Question: I want to build a 'ContactsTableViewController' like that of <URL>. It shows all my Address Book contacts and even which ones are GroupMe users.

It seems that <URL>.
1. So, if I access Address Book contacts with ABAddressBook & ABPerson, what's the best way to display them with a custom UITableViewController? I don't want to just load all Address Book contacts into an NSArray because that could kill the memory (I know people who have thousands of Address Book contacts on their phones.). I'm used to using Core Data & NSFetchedResultsController for large result sets like this. But, to do that, I'd have to create an ABPerson model in Core Data, which would be easy, but keeping it in sync with the Address Book seems challenging and sort of silly.
2. What's the best way to relate/link GroupMe contacts to Address Book contacts?
3. Is there anything else I should know/consider when trying to recreate this GroupMe-style interface?
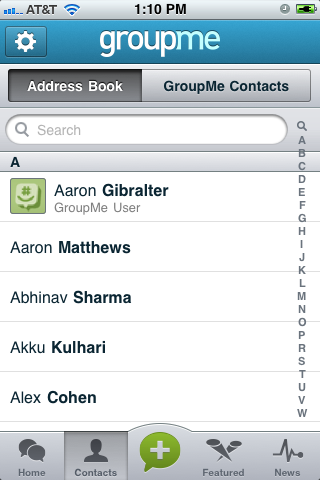
Answer: I'm one of the GroupMe iOS developers and this is what we do.
1. We scan the users address book and store it in Core Data. We have a Contact object that has a 1-to-many against phone numbers, and a 1-to-many against email addresses. The first scan can take a little time if there a lot of contacts, but in each subsequent scan we ignore any ABRecordRef that has a kABPersonModificationDateProperty before our last scan. This makes updates a lot faster.
2. Then, assuming the user has opted into syncing contacts, we upload phone numbers and email addresses to our server which will match against existing GroupMe users.
3. Finally, we pull GroupMe relationships based on matches (from phone, email, facebook, twitter) and store those in Core Data as well. If relationship was made because of a phone/email already existing in the user's address book, we pass those values back in the relationships so we can create a 1-to-1 relationship between the GroupMe relationship and the contact we stored in Core Data in step 1. This way we can easily create NSFetchRequests for local contacts, or GroupMe relationships and have their relationship details available at any point (so we can show that a local contact is a GroupMe user etc -- like Aaron G. in your screenshot)
We use a 'NSFetchedResultsController', as well, so we can get updates reflected in the UI if our background operations find any new contacts/relationships..
The only other tips are to make sure you have your fetch request prefetch all relationships so loading relationship reasons don't hit core data as you scroll to populate faults.
And yeah, while keeping your Core Data n'sync with the user's address book is more tedious than silly, it's worth it so you can have easy access to it and for queries that need to know all that jazz.